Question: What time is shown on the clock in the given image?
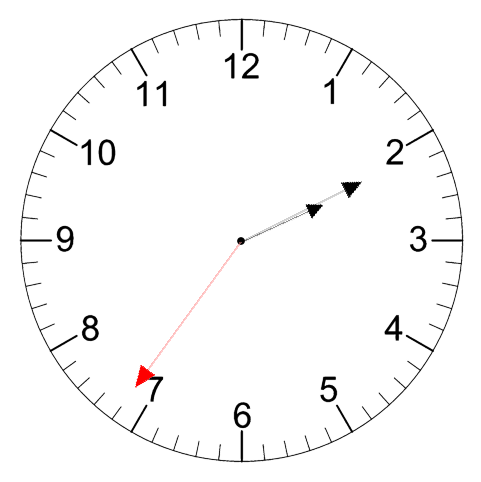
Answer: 02:10:36